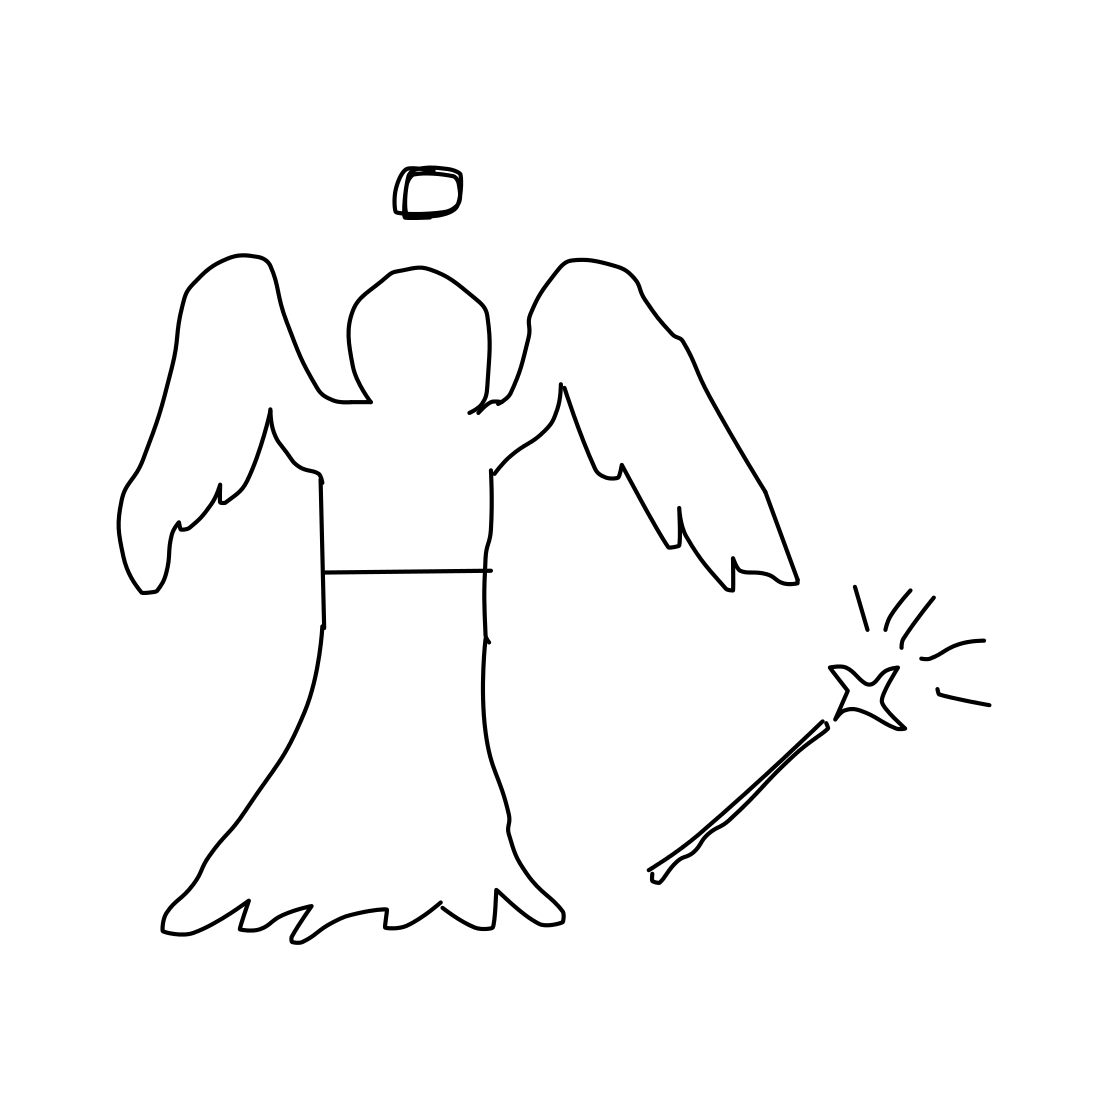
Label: angel